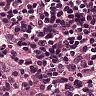
Metastatic tissue present: yes